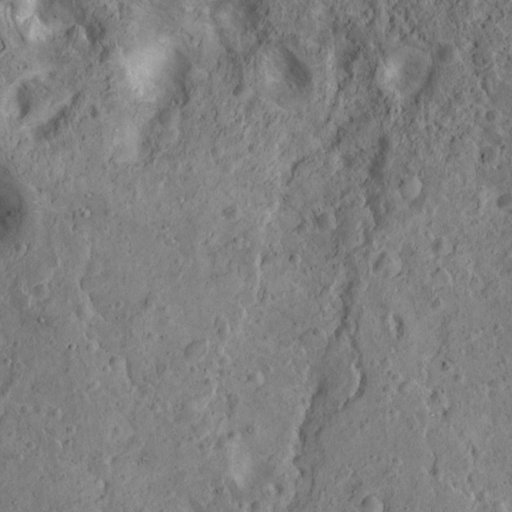
Objects detected: cone, cone, cone, cone